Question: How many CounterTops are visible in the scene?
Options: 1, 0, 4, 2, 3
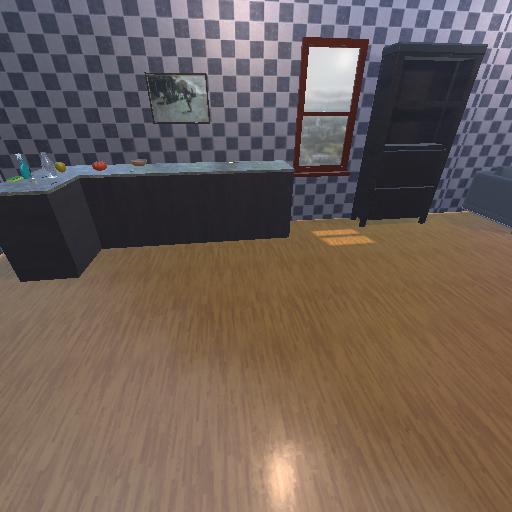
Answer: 1